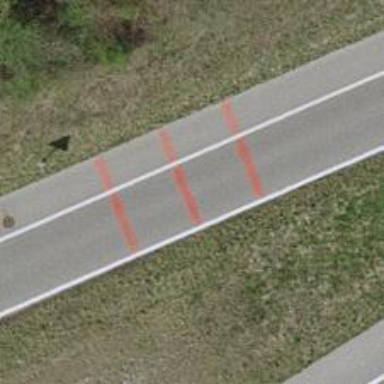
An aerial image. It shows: Traffic calming measure in place: rumble strips.